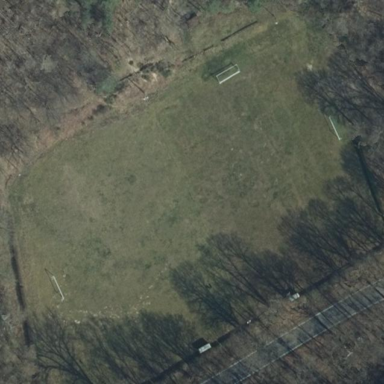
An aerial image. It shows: Soccer pitch for leisure land activities.